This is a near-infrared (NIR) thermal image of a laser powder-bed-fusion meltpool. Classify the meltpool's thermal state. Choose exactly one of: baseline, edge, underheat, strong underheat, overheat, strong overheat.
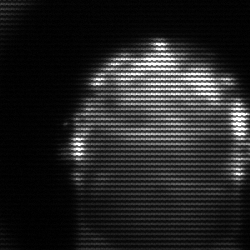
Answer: baseline